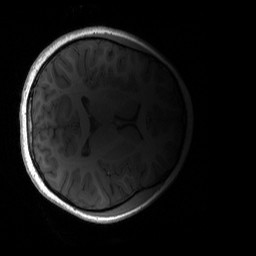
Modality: T1w
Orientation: axial
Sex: female
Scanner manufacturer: siemens
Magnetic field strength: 3 T
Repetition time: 1.9 s
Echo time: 0.00243 s